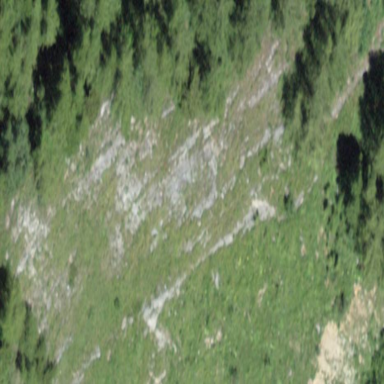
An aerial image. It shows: Landscape of bare rock.